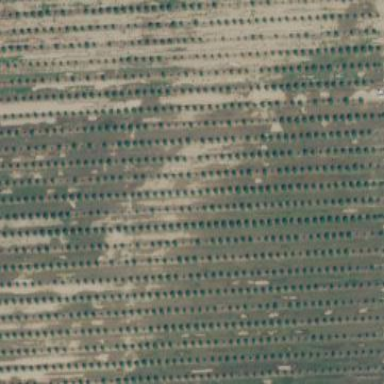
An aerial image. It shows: Vineyard growing grapes.